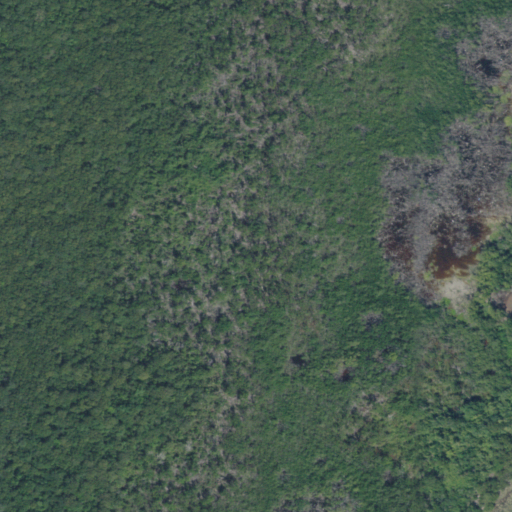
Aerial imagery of island in Florida named Elliott Key containing woody wetlands, evergreen forest, and herbaceous wetlands